Field crop: maize
Growth stage: 2
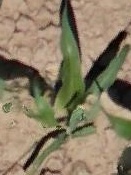
Species: maize